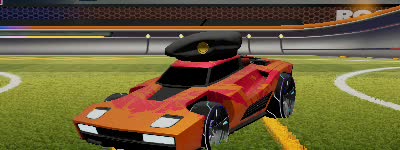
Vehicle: breakout